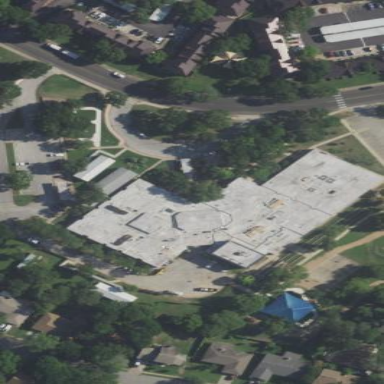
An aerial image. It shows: School building.